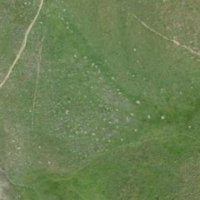
EUNIS habitat code: 26
Species observed at this site:
Vanessa atalanta